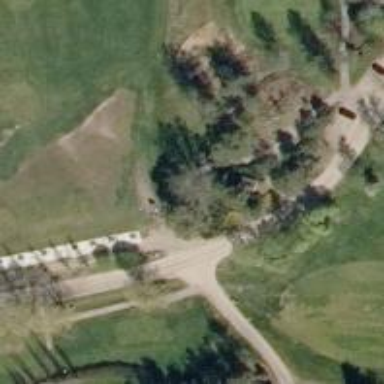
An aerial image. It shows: Path for both road and golf.